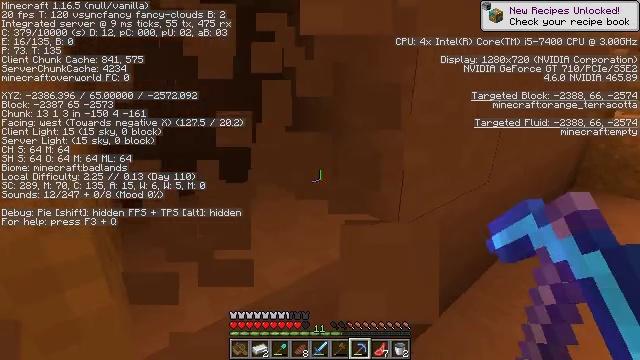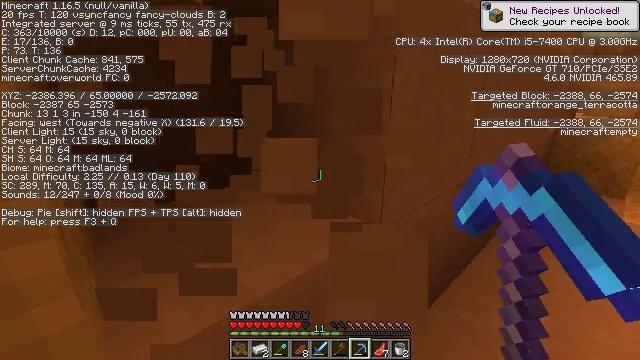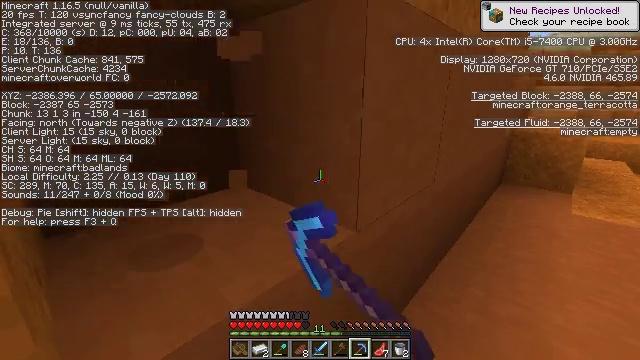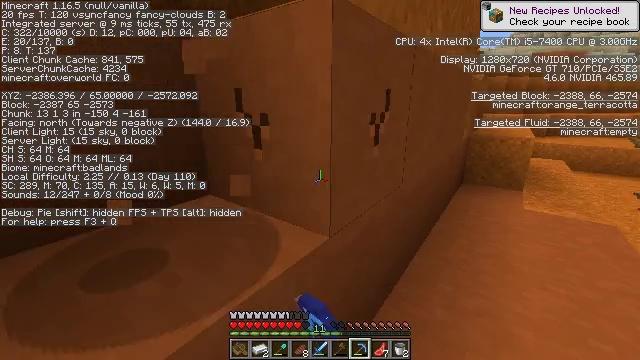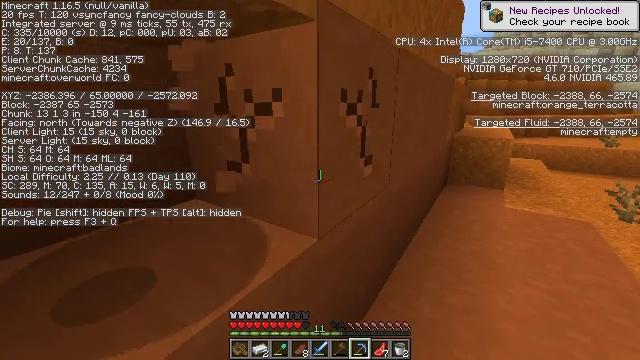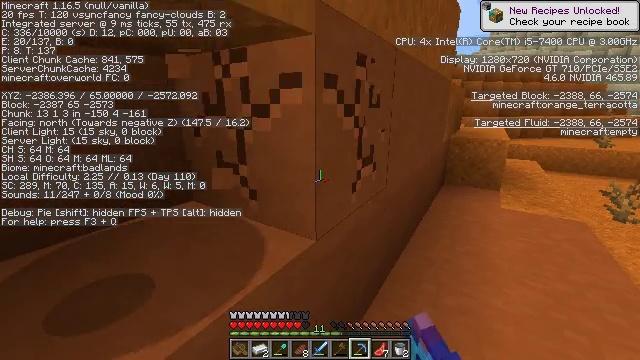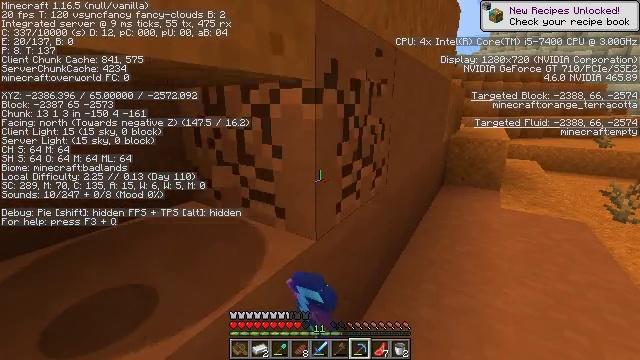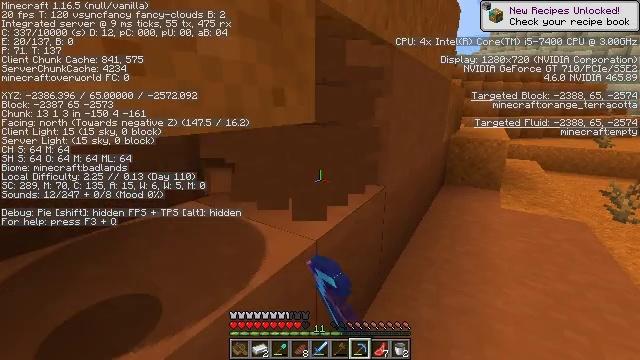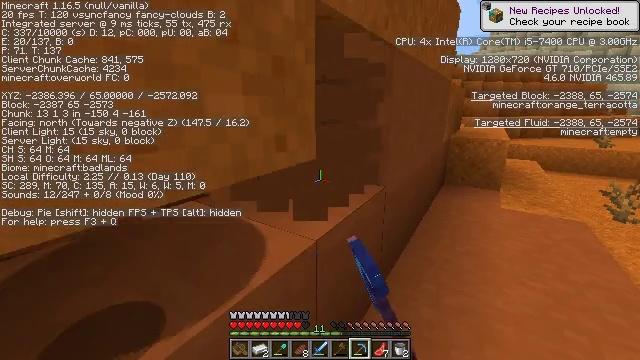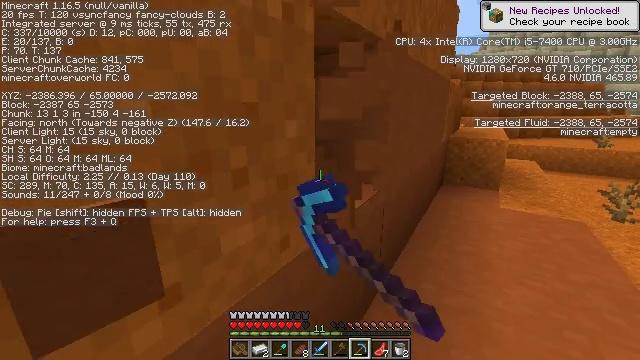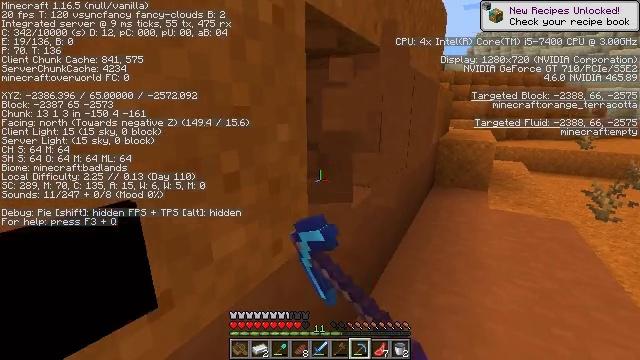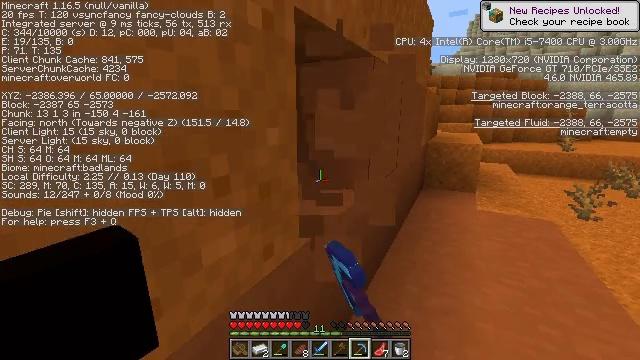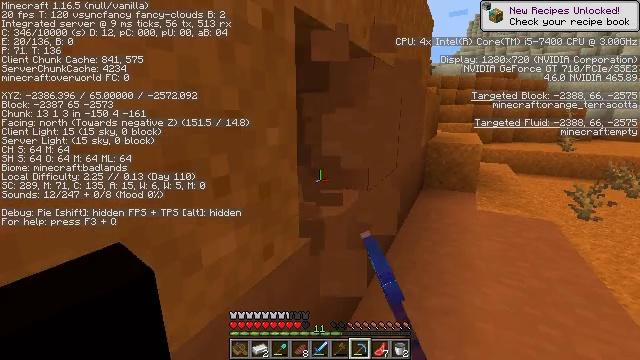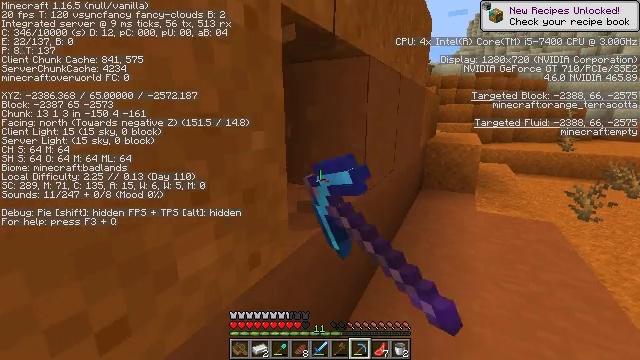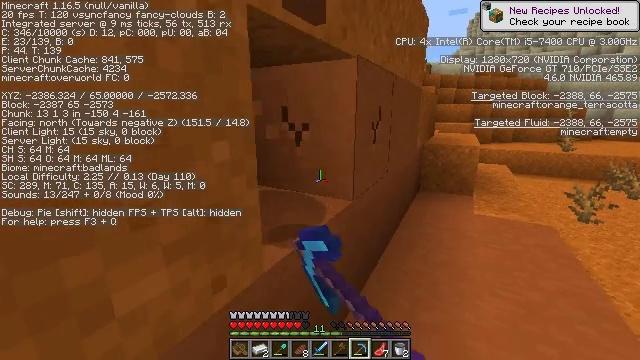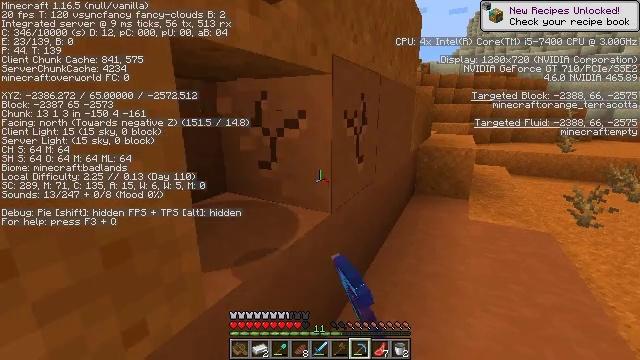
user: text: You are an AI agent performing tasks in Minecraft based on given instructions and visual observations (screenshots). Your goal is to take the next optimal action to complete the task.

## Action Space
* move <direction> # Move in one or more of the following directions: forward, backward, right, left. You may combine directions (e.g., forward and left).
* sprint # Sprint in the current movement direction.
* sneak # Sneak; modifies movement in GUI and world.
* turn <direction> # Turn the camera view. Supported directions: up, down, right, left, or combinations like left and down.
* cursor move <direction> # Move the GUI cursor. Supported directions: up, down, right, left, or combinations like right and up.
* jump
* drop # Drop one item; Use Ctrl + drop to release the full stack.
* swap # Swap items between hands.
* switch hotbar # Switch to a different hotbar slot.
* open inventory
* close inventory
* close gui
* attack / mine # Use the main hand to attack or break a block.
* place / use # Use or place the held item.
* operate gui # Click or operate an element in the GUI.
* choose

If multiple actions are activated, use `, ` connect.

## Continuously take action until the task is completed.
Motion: motion action
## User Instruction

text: Mine the orange terracotta block.
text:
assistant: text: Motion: turn right, attack / mine
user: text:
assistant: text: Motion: turn right and up, attack / mine
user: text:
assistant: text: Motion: turn right and up, attack / mine
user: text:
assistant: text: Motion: turn right, attack / mine
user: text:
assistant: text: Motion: attack / mine
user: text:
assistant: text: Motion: attack / mine
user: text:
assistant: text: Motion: attack / mine
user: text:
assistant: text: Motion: attack / mine
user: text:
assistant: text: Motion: attack / mine
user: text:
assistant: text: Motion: turn right, attack / mine
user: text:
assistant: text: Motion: turn right, attack / mine
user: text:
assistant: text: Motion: attack / mine
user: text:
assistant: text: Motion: move forward and move right, attack / mine
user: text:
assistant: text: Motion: move forward and move right, attack / mine
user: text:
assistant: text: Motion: move forward and move right, attack / mine
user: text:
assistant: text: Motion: move forward, attack / mine
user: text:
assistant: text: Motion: attack / mine
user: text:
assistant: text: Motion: attack / mine
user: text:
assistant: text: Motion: attack / mine
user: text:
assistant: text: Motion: attack / mine
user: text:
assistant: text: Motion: attack / mine
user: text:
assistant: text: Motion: attack / mine
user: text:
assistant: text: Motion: attack / mine
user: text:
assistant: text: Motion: attack / mine
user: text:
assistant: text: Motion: move forward and move right, attack / mine
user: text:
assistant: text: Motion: move forward and move right, attack / mine
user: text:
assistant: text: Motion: move forward and move right, attack / mine
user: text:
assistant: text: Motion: move forward, attack / mine
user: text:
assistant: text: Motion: attack / mine
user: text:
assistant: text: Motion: attack / mine